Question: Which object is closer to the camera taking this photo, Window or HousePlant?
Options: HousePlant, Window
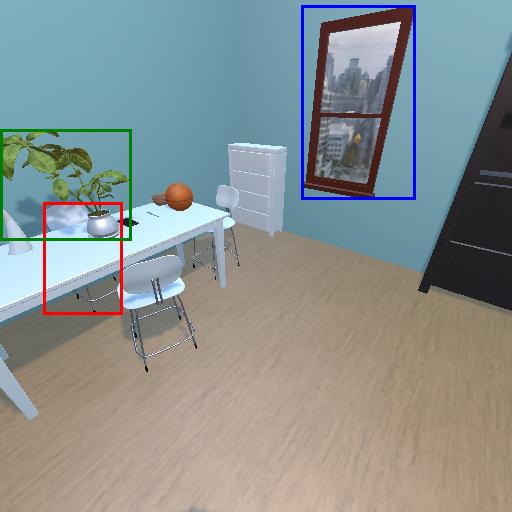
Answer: HousePlant